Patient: sex M, age 75
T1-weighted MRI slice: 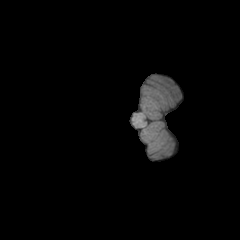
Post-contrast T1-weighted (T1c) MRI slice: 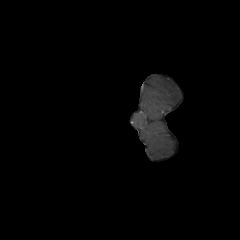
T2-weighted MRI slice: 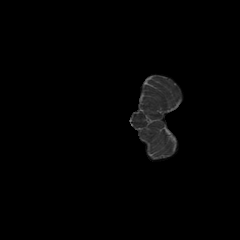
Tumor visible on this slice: no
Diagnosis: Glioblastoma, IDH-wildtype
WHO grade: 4